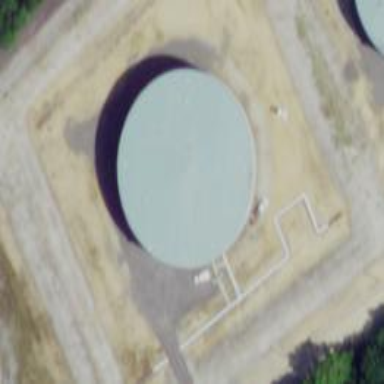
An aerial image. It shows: Storage tank which is man-made and housed in building.